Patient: sex F, age 71
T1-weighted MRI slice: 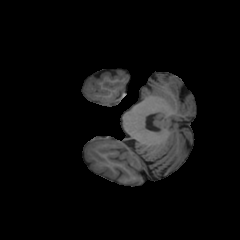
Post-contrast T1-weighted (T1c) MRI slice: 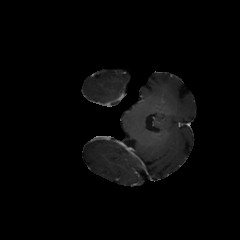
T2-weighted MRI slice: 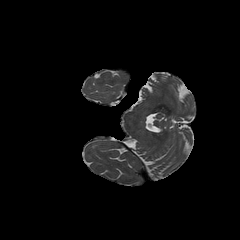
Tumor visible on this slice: no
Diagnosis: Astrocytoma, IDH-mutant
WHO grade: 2